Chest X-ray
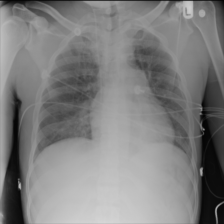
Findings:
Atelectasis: negative
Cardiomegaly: negative
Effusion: negative
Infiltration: negative
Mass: negative
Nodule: negative
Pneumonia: negative
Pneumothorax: negative
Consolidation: negative
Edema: negative
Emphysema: negative
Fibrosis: negative
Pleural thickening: negative
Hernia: negative